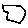
Label: hexagon